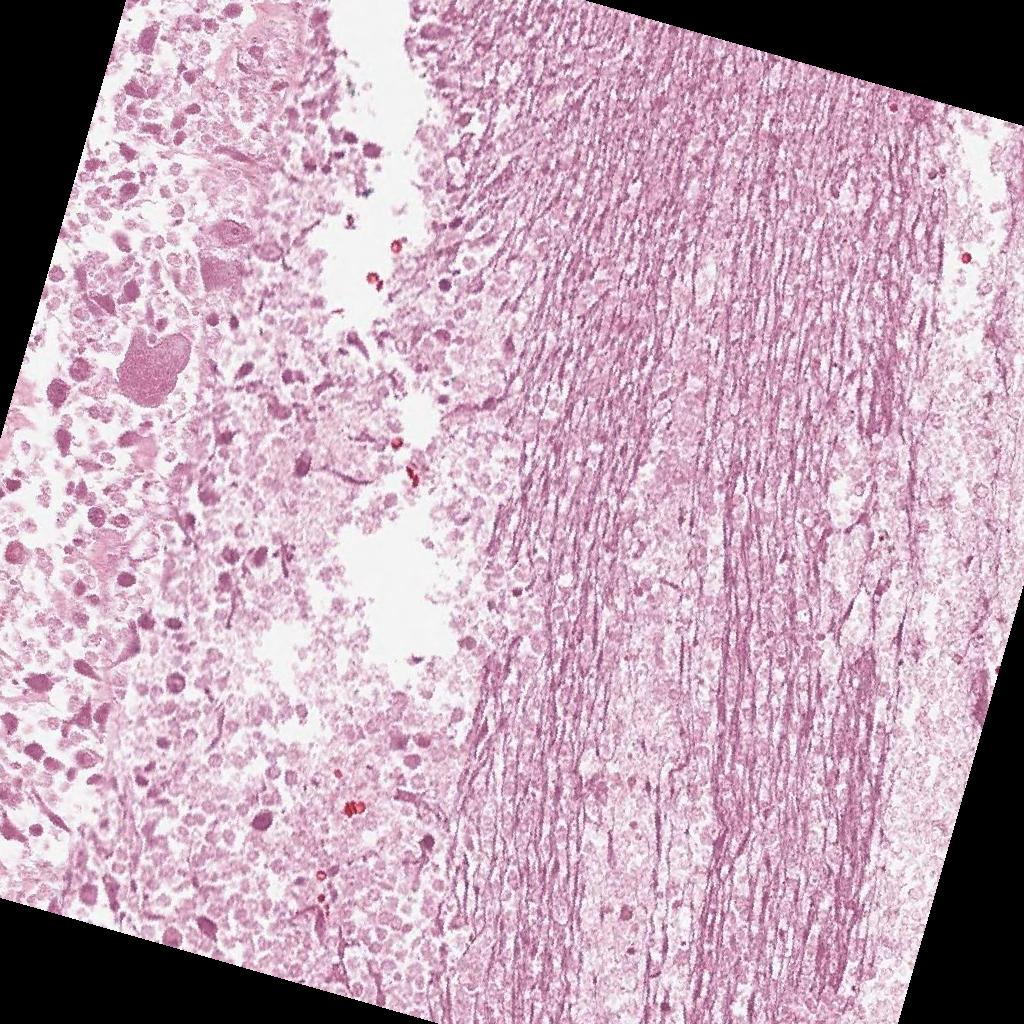
Label: Non-Viable-Tumor